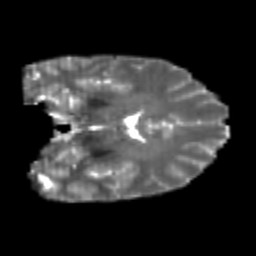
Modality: T2w
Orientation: coronal
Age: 23
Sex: male
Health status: healthy
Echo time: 0.074 s